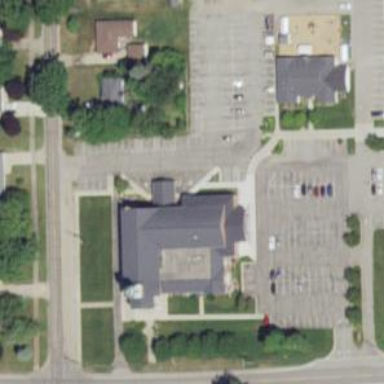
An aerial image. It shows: Building that serves as place of worship.